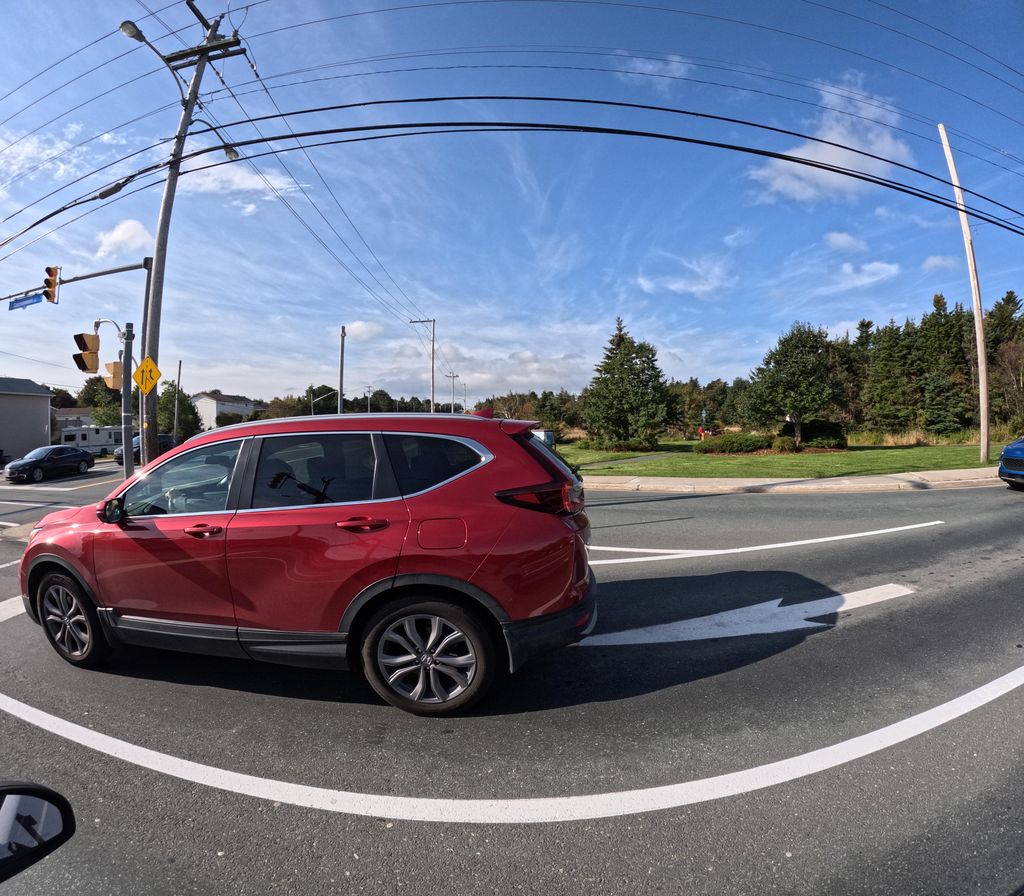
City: st_johns